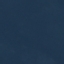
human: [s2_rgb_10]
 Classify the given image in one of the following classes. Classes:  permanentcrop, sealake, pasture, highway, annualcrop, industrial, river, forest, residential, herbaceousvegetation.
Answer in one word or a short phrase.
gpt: SeaLake